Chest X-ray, PA view. Patient: 40 years old, sex F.
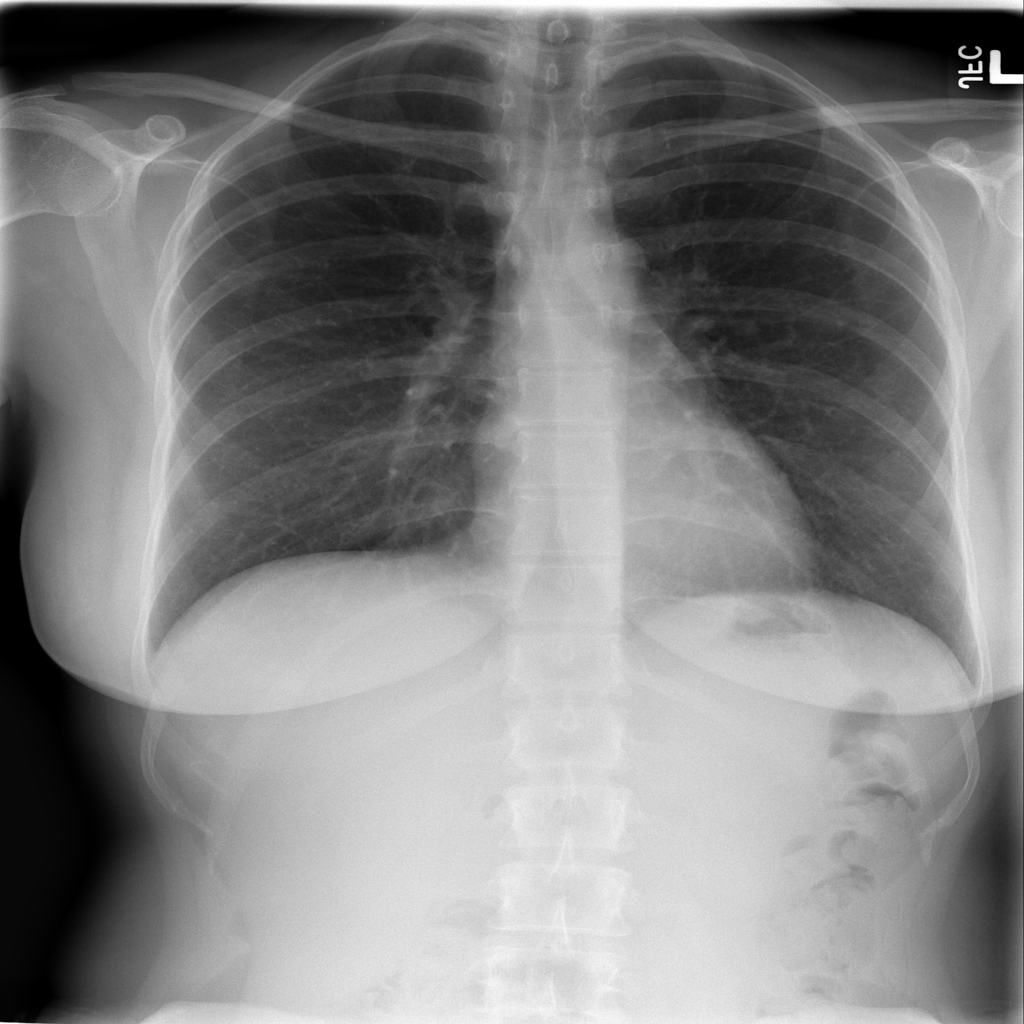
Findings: No Finding